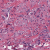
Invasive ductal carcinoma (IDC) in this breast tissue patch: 1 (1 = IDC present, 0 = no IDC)